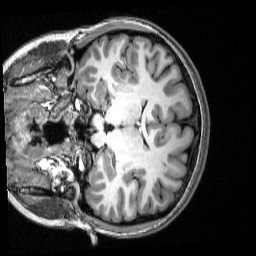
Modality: T1w
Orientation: coronal
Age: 23
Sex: female
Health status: healthy
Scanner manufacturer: siemens
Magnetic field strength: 3 T
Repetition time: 2.53 s
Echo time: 0.00339 s